Question: So, my problem is as follows.
I have a data set with timestamp (date&time). I have another field which shows the status of a file, this status should flow from one stage to the next, but occasionally it will loop back to a prior stage. When this happens I need to show the timestamp when this change occurred.
As an example, I need to know the MIN date when an item in 'Instructed', this is fine and I have this. What I need to then know is if a file moved to 'Non Instructed' and back to 'Instructed' again, what is the MIN timestamp here - i.e. 07/01/2020 in the example, so effectively ignoring anything prior to the last time a file was at the 'Non Instructed' stage. This loop could happen multiple times, I always need to show the most recent MIN date for a file in the 'Instructed' state. I'm using MS SQL Server.

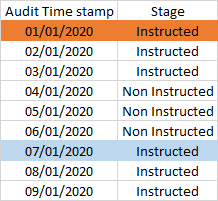
Answer: This is known as a gaps and island problem.
I have not tested this, due to an image being provided for sample data, but I don't doubt this will work:
'''
WITH Grps AS(
SELECT AuditTimeStamp,
Stamp,
ROW_NUMBER() OVER (ORDER BY AuditTimeStamp) -
ROW_NUMBER() OVER (PARTITION BY Stage ORDER BY AuditTimeStamp) AS Grp
FROM dbo.YourTable)
SELECT MIN(AuditTimeStamp) AS MinAuditTimeStamp,
Stamp
FROM Grps
GROUP BY Stamp,
Grp
ORDER BY MinAuditTimeStamp ASC;
'''